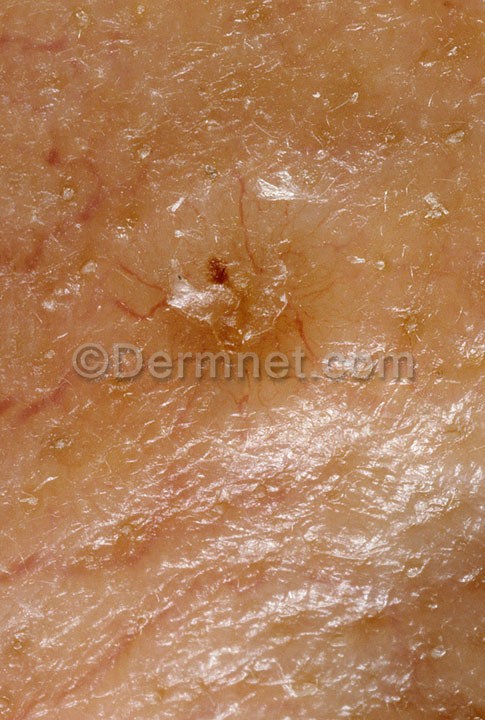
Disease: Actinic Keratosis Basal Cell Carcinoma and other Malignant Lesions